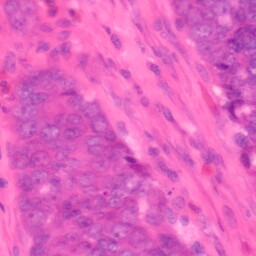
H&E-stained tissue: Colon